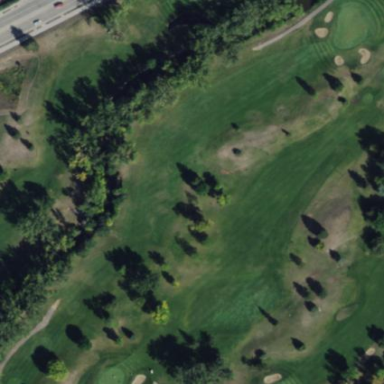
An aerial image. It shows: Grassy area designated as golf fairway.